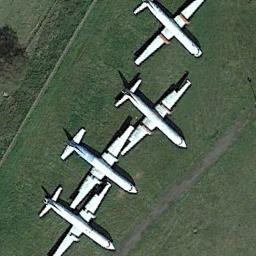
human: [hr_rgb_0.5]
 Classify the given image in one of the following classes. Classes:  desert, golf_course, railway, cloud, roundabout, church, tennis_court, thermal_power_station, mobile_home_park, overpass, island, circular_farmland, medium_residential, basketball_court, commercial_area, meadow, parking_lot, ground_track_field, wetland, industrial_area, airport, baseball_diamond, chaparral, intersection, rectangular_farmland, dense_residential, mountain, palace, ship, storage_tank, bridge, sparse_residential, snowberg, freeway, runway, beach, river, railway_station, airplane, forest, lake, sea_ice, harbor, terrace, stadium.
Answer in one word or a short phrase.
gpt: airplane